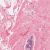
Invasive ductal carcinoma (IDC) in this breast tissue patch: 0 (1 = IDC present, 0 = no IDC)